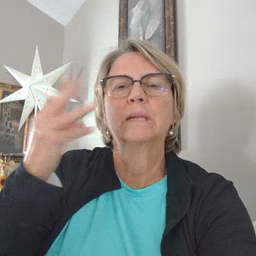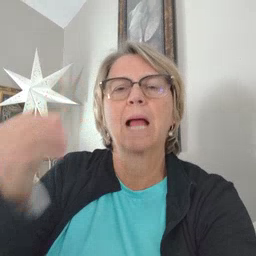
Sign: outside